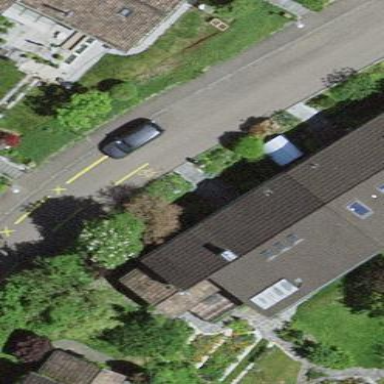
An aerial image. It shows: Semidetached house.